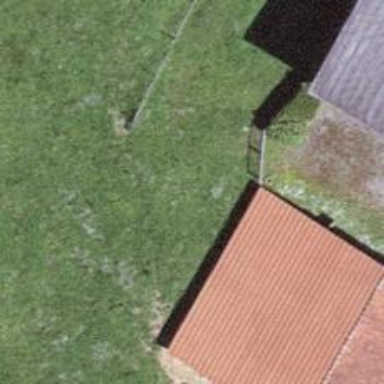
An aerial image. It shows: Isolated dwelling in the countryside.